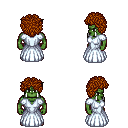
a pixel art fantasy rpg character, male body template, orc, green skin, underdress, magenta pants, brunette curly afro hairstyle, brown shoes, four views (front, back, left, right), 2x2 character sprite sheet, small pixel art, hard edges, no anti-aliasing